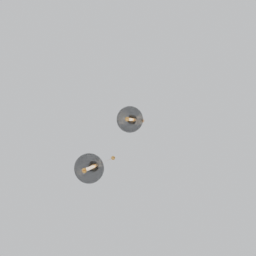
Label: lighting